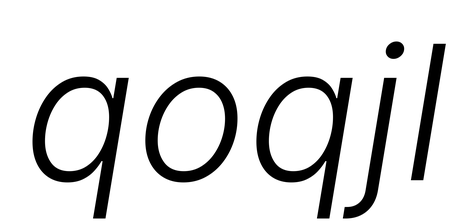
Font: Inter-Italic_Light_Italic